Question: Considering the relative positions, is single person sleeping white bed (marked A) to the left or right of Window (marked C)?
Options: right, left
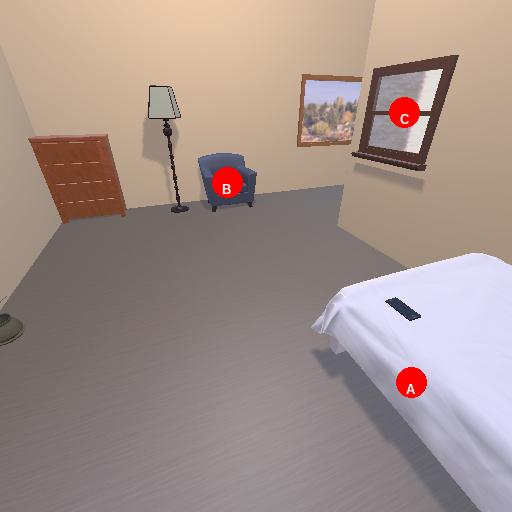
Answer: right